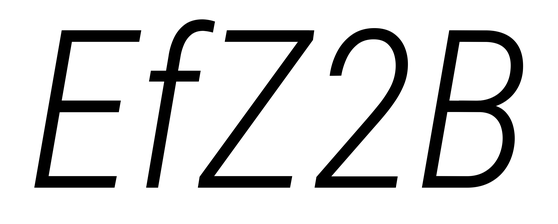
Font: Roboto-Italic_Condensed_Light_Italic